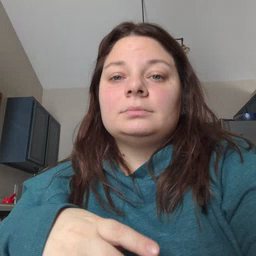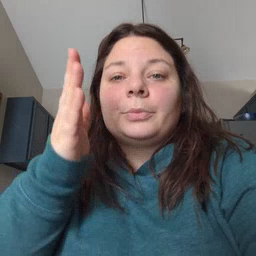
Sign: person